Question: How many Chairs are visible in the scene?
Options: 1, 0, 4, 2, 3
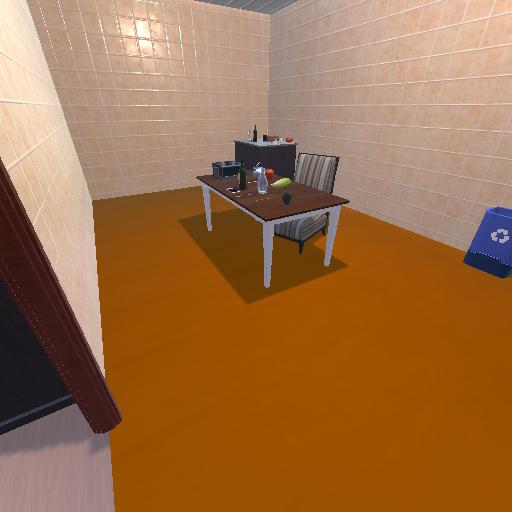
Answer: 1